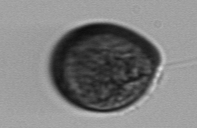
Label: Prorocentrum